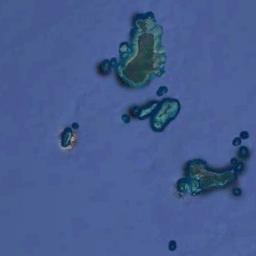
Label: island